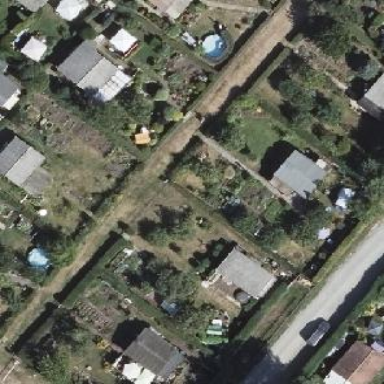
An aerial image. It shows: Plot within allotments.